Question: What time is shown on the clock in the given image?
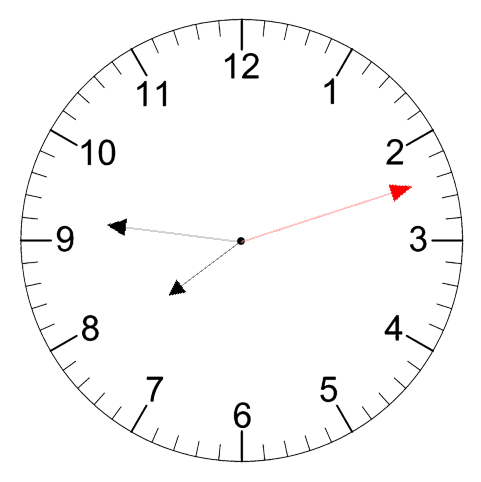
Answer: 07:46:12